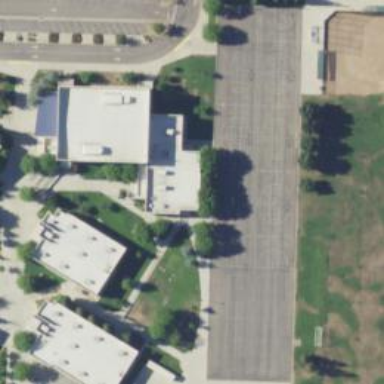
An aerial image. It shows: School building.